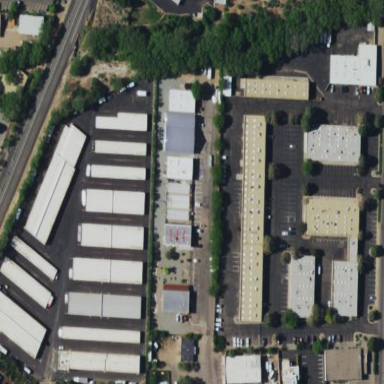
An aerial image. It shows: Industrial area used for storage.